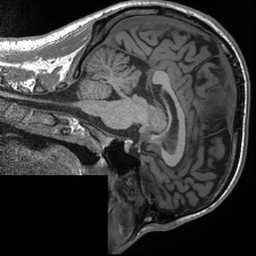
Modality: T1w
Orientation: sagittal
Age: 33
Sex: male